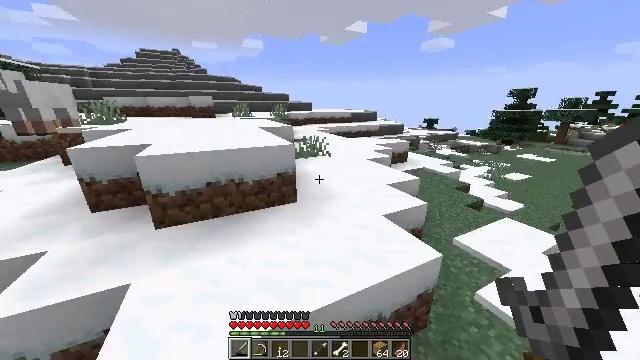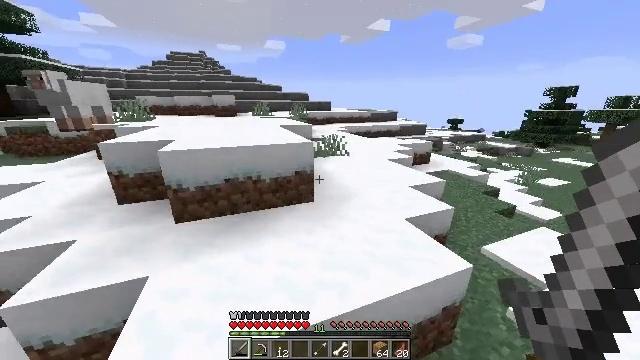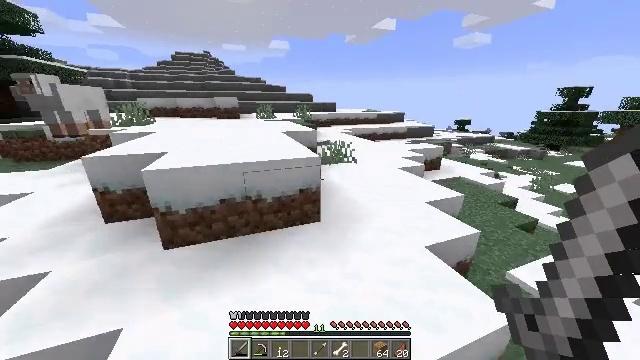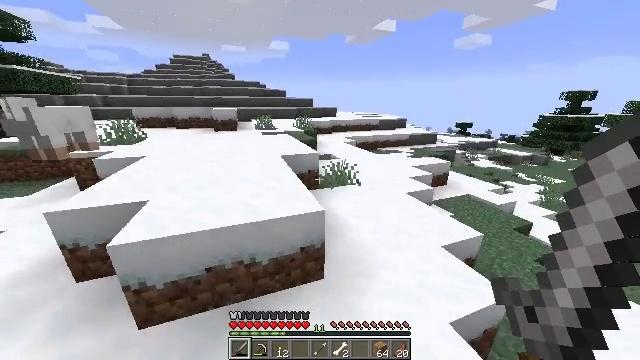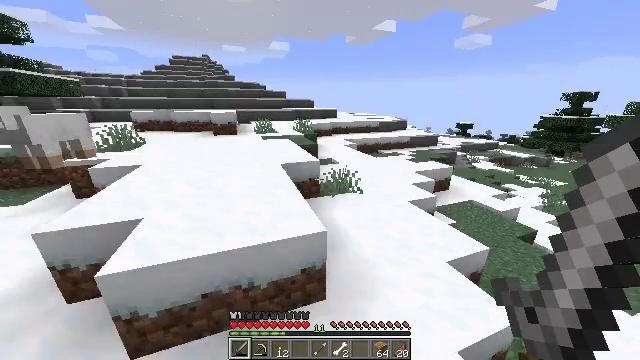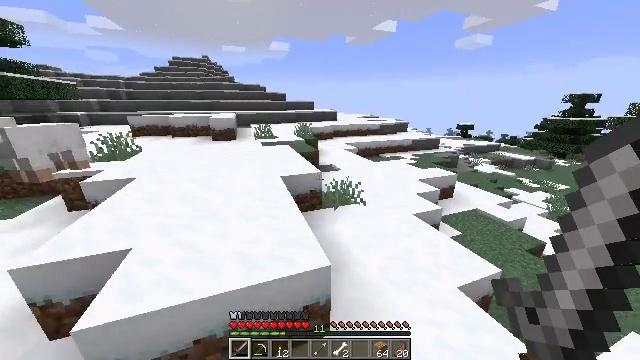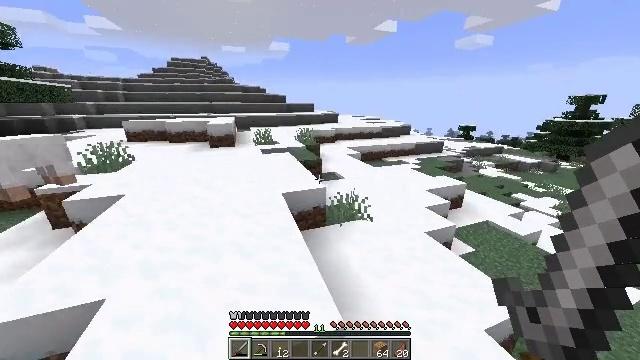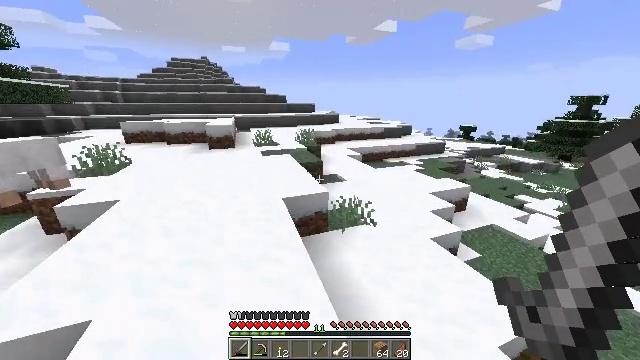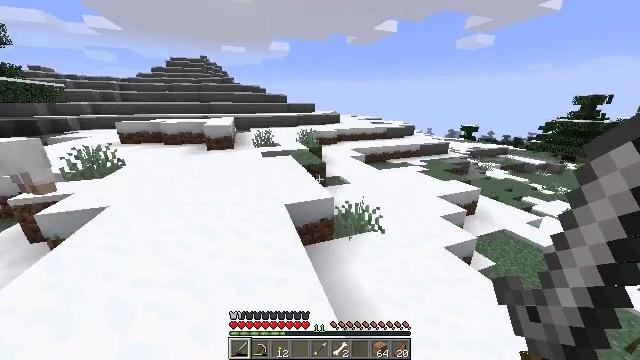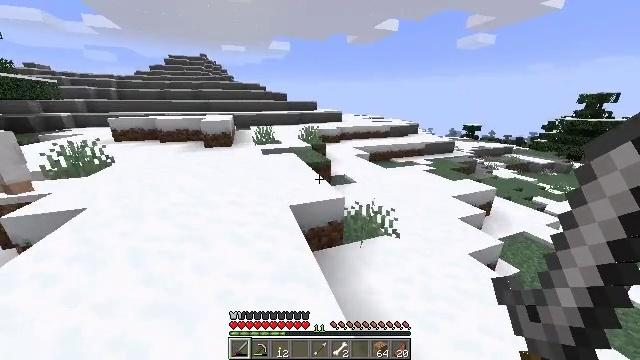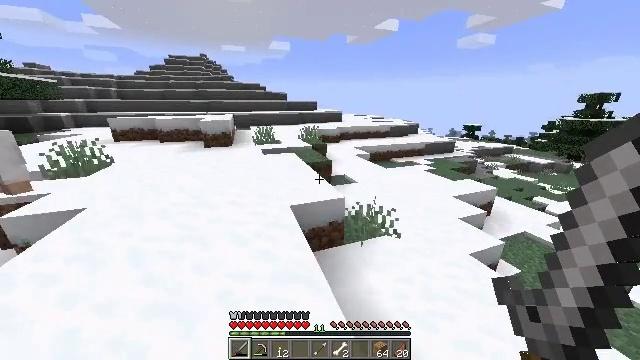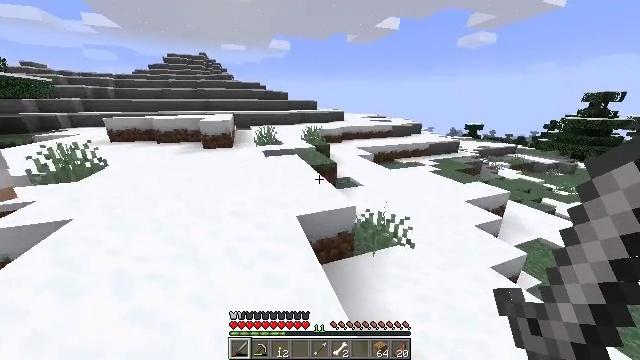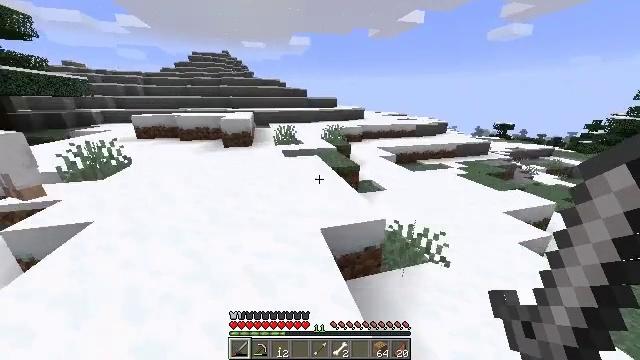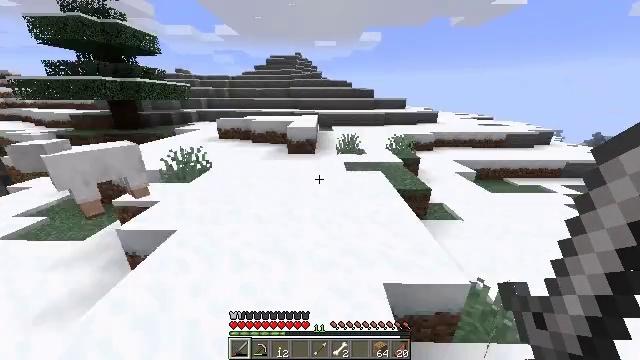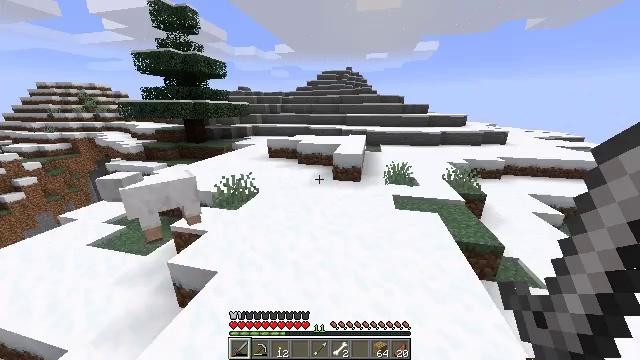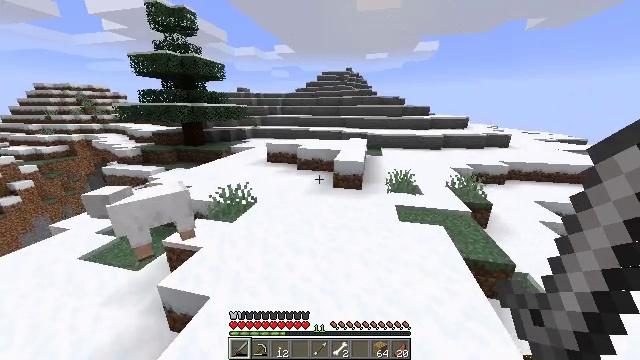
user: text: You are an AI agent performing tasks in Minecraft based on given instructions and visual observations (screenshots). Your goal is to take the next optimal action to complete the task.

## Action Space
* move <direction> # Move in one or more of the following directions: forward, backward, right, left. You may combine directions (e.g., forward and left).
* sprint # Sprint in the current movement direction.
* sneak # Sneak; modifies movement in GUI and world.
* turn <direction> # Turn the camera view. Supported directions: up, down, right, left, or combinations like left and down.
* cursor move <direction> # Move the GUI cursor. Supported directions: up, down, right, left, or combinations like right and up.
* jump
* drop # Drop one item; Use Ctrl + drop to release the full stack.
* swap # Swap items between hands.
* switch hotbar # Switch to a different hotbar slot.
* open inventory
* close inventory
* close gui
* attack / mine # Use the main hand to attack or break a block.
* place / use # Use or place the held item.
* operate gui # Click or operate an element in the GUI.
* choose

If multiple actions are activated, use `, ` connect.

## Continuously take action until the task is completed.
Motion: motion action
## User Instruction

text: Smelt a cooked mutton in the furnace.
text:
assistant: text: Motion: move forward and move left, sprint, turn left
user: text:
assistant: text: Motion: move forward, sprint, turn left, jump
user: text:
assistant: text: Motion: move forward, sprint, jump
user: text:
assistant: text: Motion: move forward and move left, sprint, jump
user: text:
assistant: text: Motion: move forward and move left, sprint, jump
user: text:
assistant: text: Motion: move forward and move left, sprint, jump
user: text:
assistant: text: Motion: move forward and move left, sprint, jump
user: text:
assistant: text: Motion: move forward and move left, sprint, jump
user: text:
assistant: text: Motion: move forward and move left, sprint, jump
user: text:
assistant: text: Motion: move forward and move left, sprint, jump
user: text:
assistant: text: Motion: move forward and move left, sprint, jump
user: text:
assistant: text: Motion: move forward and move left, sprint, turn left, jump
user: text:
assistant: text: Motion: move forward and move left, sprint, turn left, jump
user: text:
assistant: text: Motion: move forward and move left, sprint, turn left and up, jump
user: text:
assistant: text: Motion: move forward, sprint, jump
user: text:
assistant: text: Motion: move forward, sprint, jump
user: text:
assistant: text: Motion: move forward, sprint, jump
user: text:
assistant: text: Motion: move forward, sprint, jump
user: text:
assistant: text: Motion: move forward, sprint, jump
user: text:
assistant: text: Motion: move forward, sprint
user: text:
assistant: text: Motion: move forward, sprint
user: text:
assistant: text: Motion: move forward, sprint
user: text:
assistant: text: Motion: move forward, sprint, turn right
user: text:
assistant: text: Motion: move forward, sprint, turn right
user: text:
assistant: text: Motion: move forward, sprint, turn right
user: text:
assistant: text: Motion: move forward, sprint, turn right
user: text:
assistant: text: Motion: move forward, sprint, turn right
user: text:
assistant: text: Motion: move forward, sprint
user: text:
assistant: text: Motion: move forward, sprint
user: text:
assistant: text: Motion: move forward, sprint